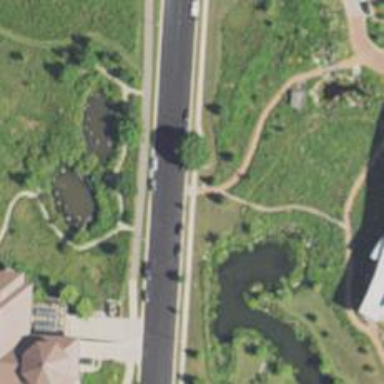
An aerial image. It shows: Footway.